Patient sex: M
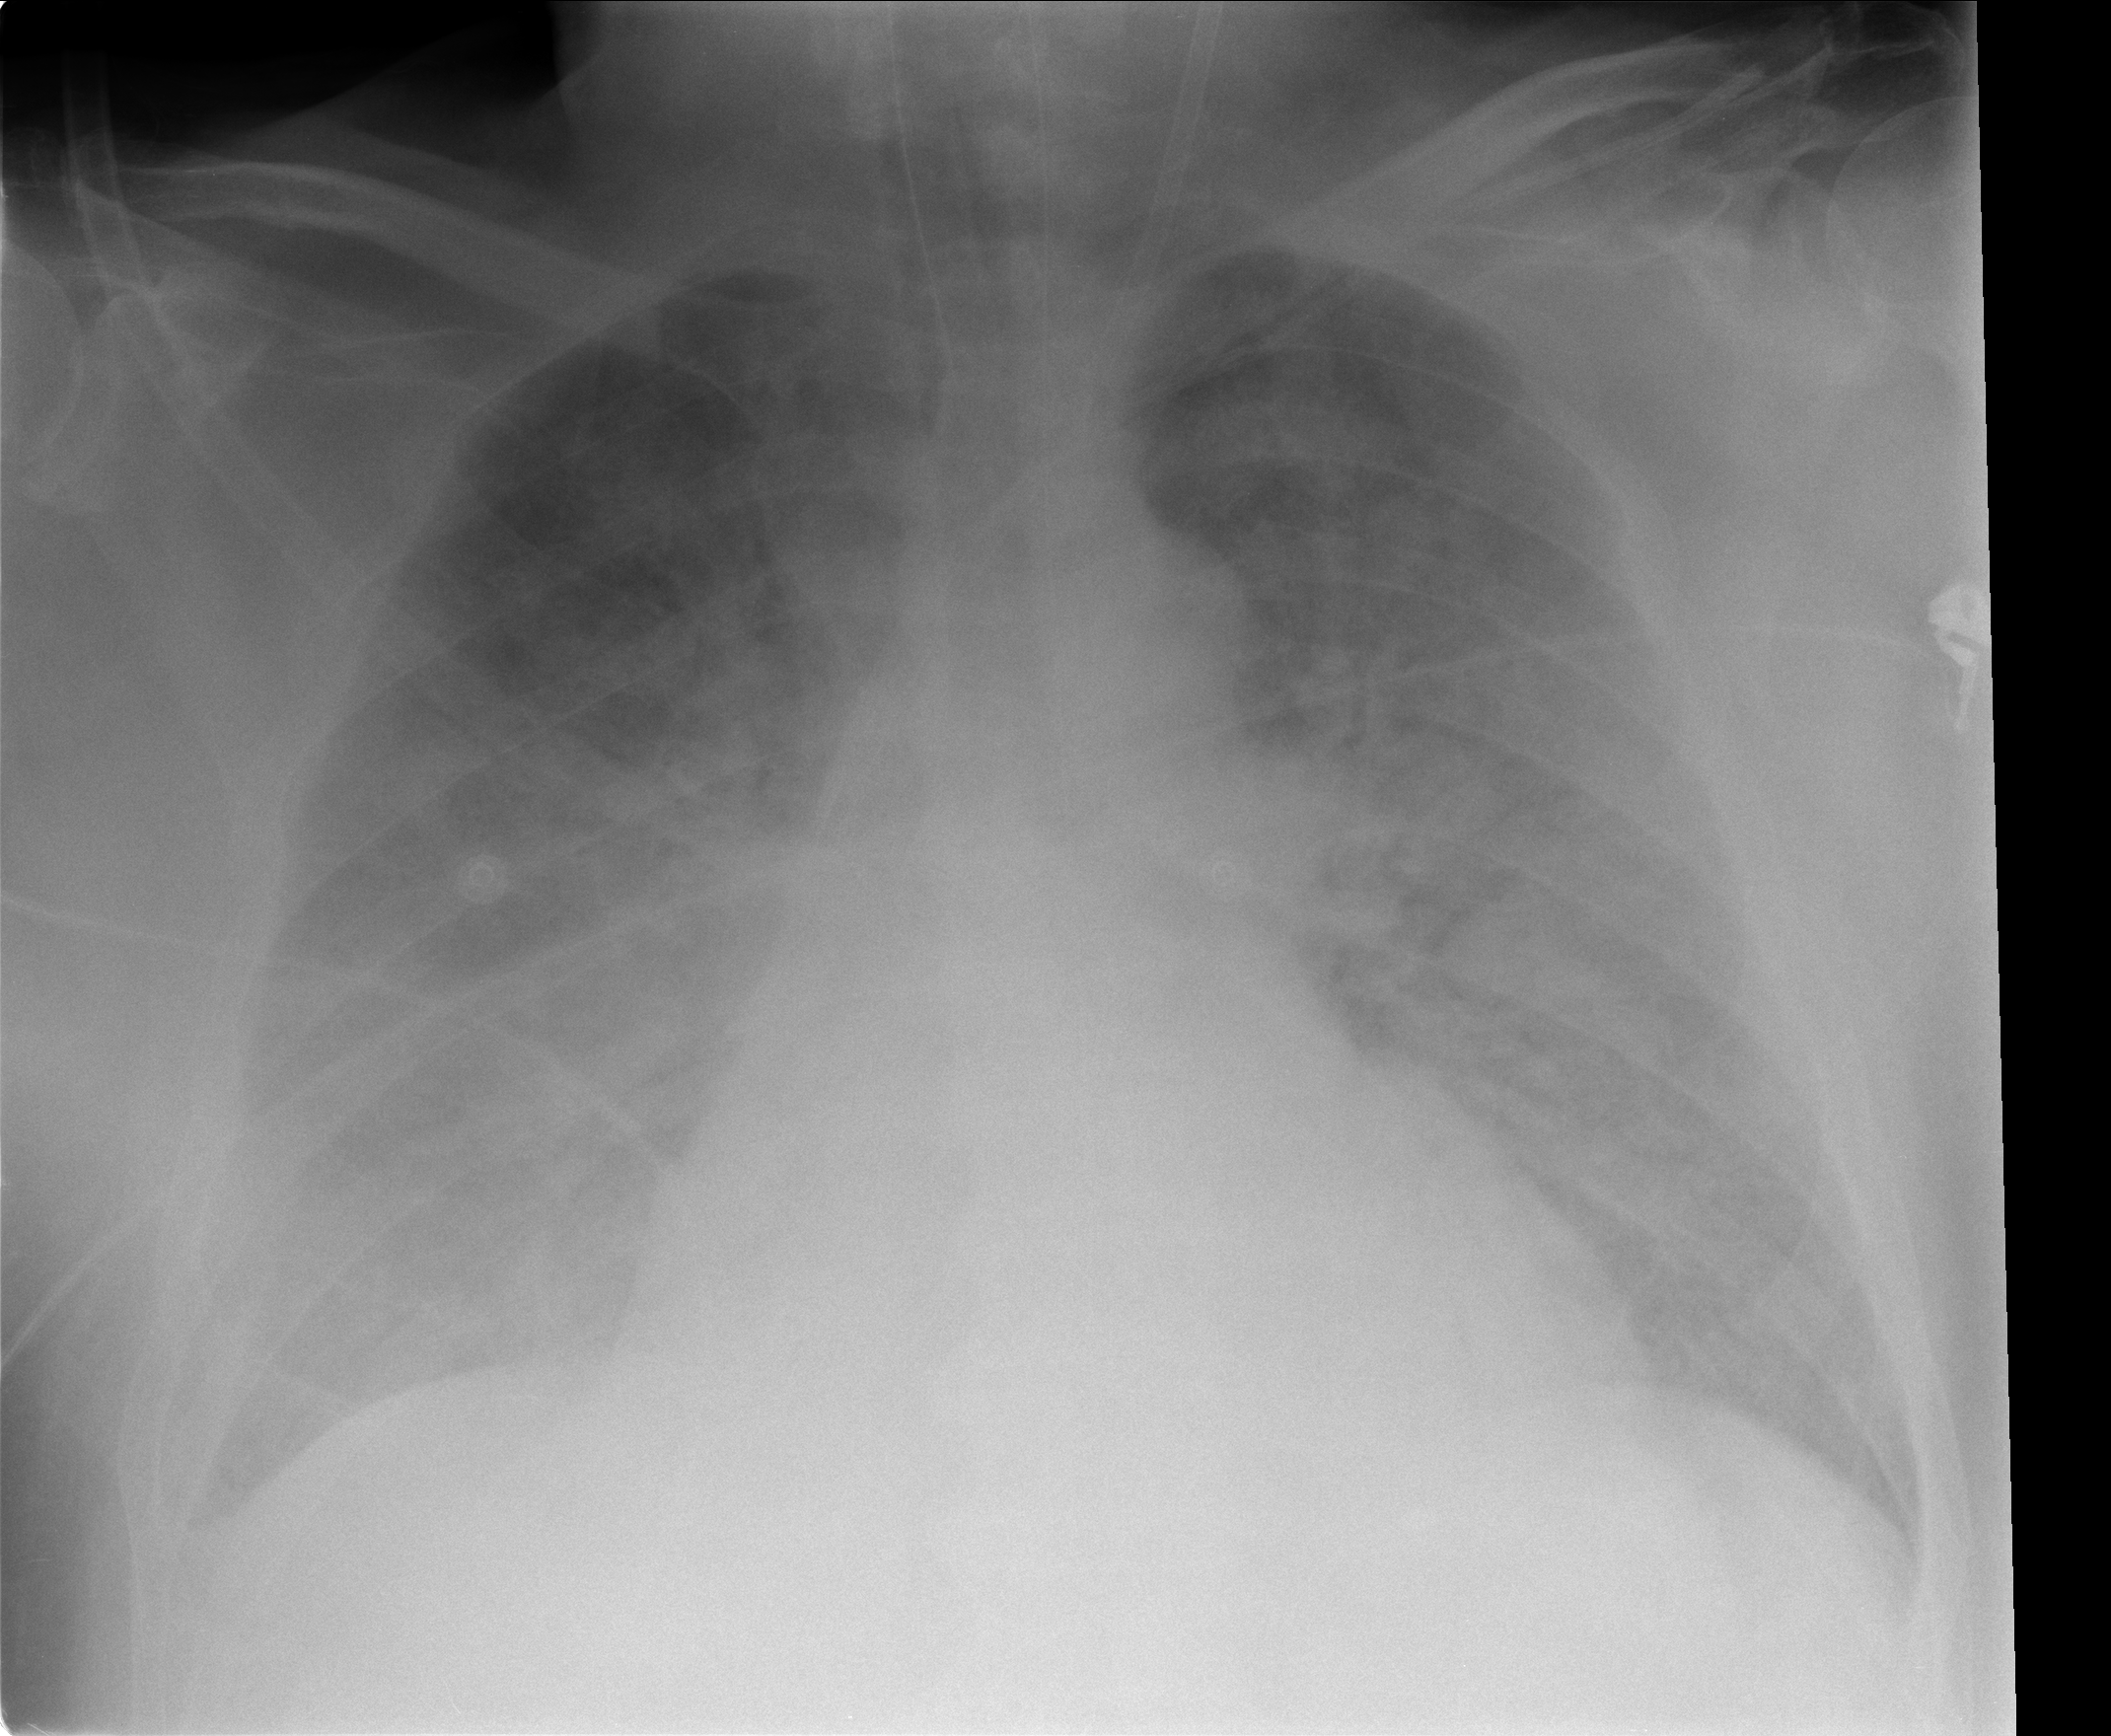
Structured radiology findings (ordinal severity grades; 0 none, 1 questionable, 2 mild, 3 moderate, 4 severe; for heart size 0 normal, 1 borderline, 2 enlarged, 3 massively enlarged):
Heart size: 2
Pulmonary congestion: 4
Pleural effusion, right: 0
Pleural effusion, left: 0
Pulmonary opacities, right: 4
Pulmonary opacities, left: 4
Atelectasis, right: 0
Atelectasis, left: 0